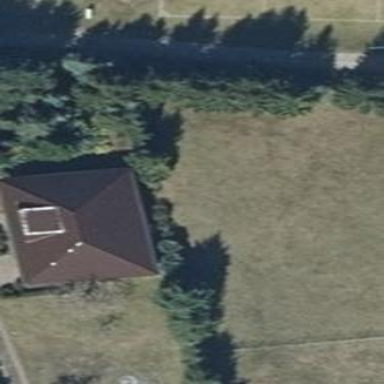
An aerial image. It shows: House with hipped roof that is maroon in color. The orientation of the roof is along the house.